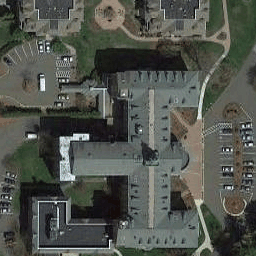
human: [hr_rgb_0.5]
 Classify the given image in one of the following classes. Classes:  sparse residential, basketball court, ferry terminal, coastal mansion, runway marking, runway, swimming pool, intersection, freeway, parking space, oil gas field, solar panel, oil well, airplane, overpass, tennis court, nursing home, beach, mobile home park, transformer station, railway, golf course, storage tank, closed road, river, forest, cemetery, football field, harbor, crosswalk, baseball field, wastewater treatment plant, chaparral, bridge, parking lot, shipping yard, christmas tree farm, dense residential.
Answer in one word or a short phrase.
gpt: nursing home